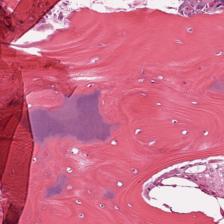
Label: Non-Tumor